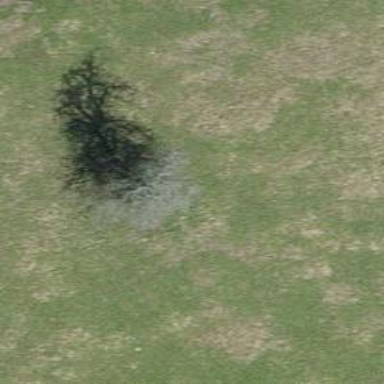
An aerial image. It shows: Urban tree adds touch of nature to the surroundings.